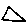
Label: triangle